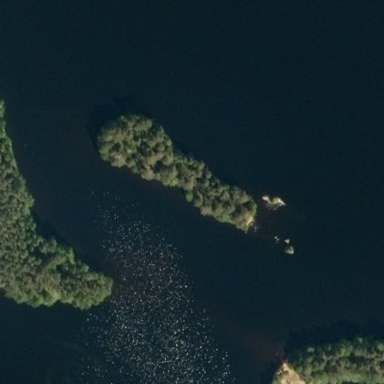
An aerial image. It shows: Islet.